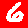
Digit: 6